Field crop: maize
Growth stage: 1
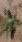
Species: atriplex